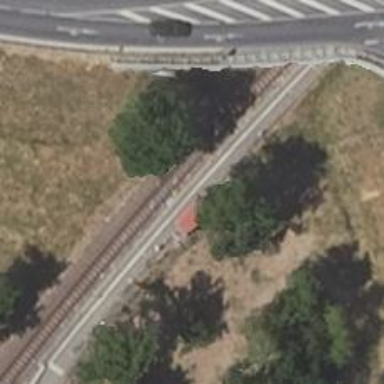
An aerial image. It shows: Railway halt station for public transport.